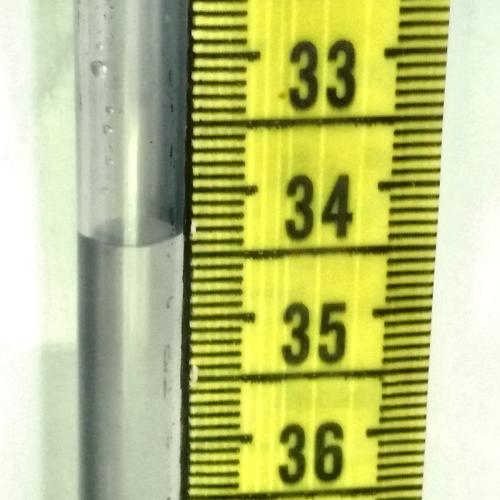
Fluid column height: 34.4 cm